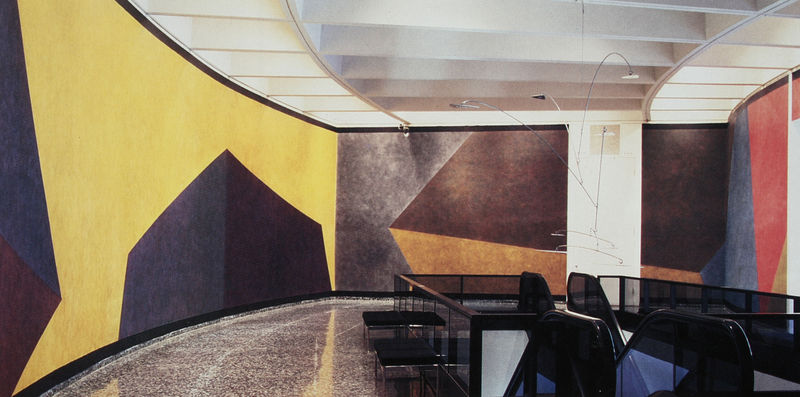
Titel: Installation Hirshhorn Museum, Washington - Tilted forms
Künstler: Sol Lewitt
Schlagwörter: blau, gemälde, weiß, gelb, braun, lampe, licht, raum, schwarz, stühle, rot, malerei, muster, decke, skulptur, ecke, fußboden, moderne, abstrakt, modern, farbe, bank, beleuchtung, hocker, treppe, wandgemälde, wandmalerei, aufgang, halle, wände, wandbilder, treppenhaus, fresko, fließen, objekt, lewitt, installation, winkel, rolltreppe, sol lewitt, mobile